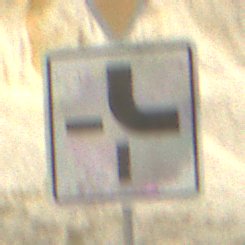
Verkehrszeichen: VerlaufVorfahrtsstrasse4
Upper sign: VorfahrtGewaehren
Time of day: Midday
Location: Outdoor (Beach)
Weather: PartlyCloudy
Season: NotSpecified
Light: Natural